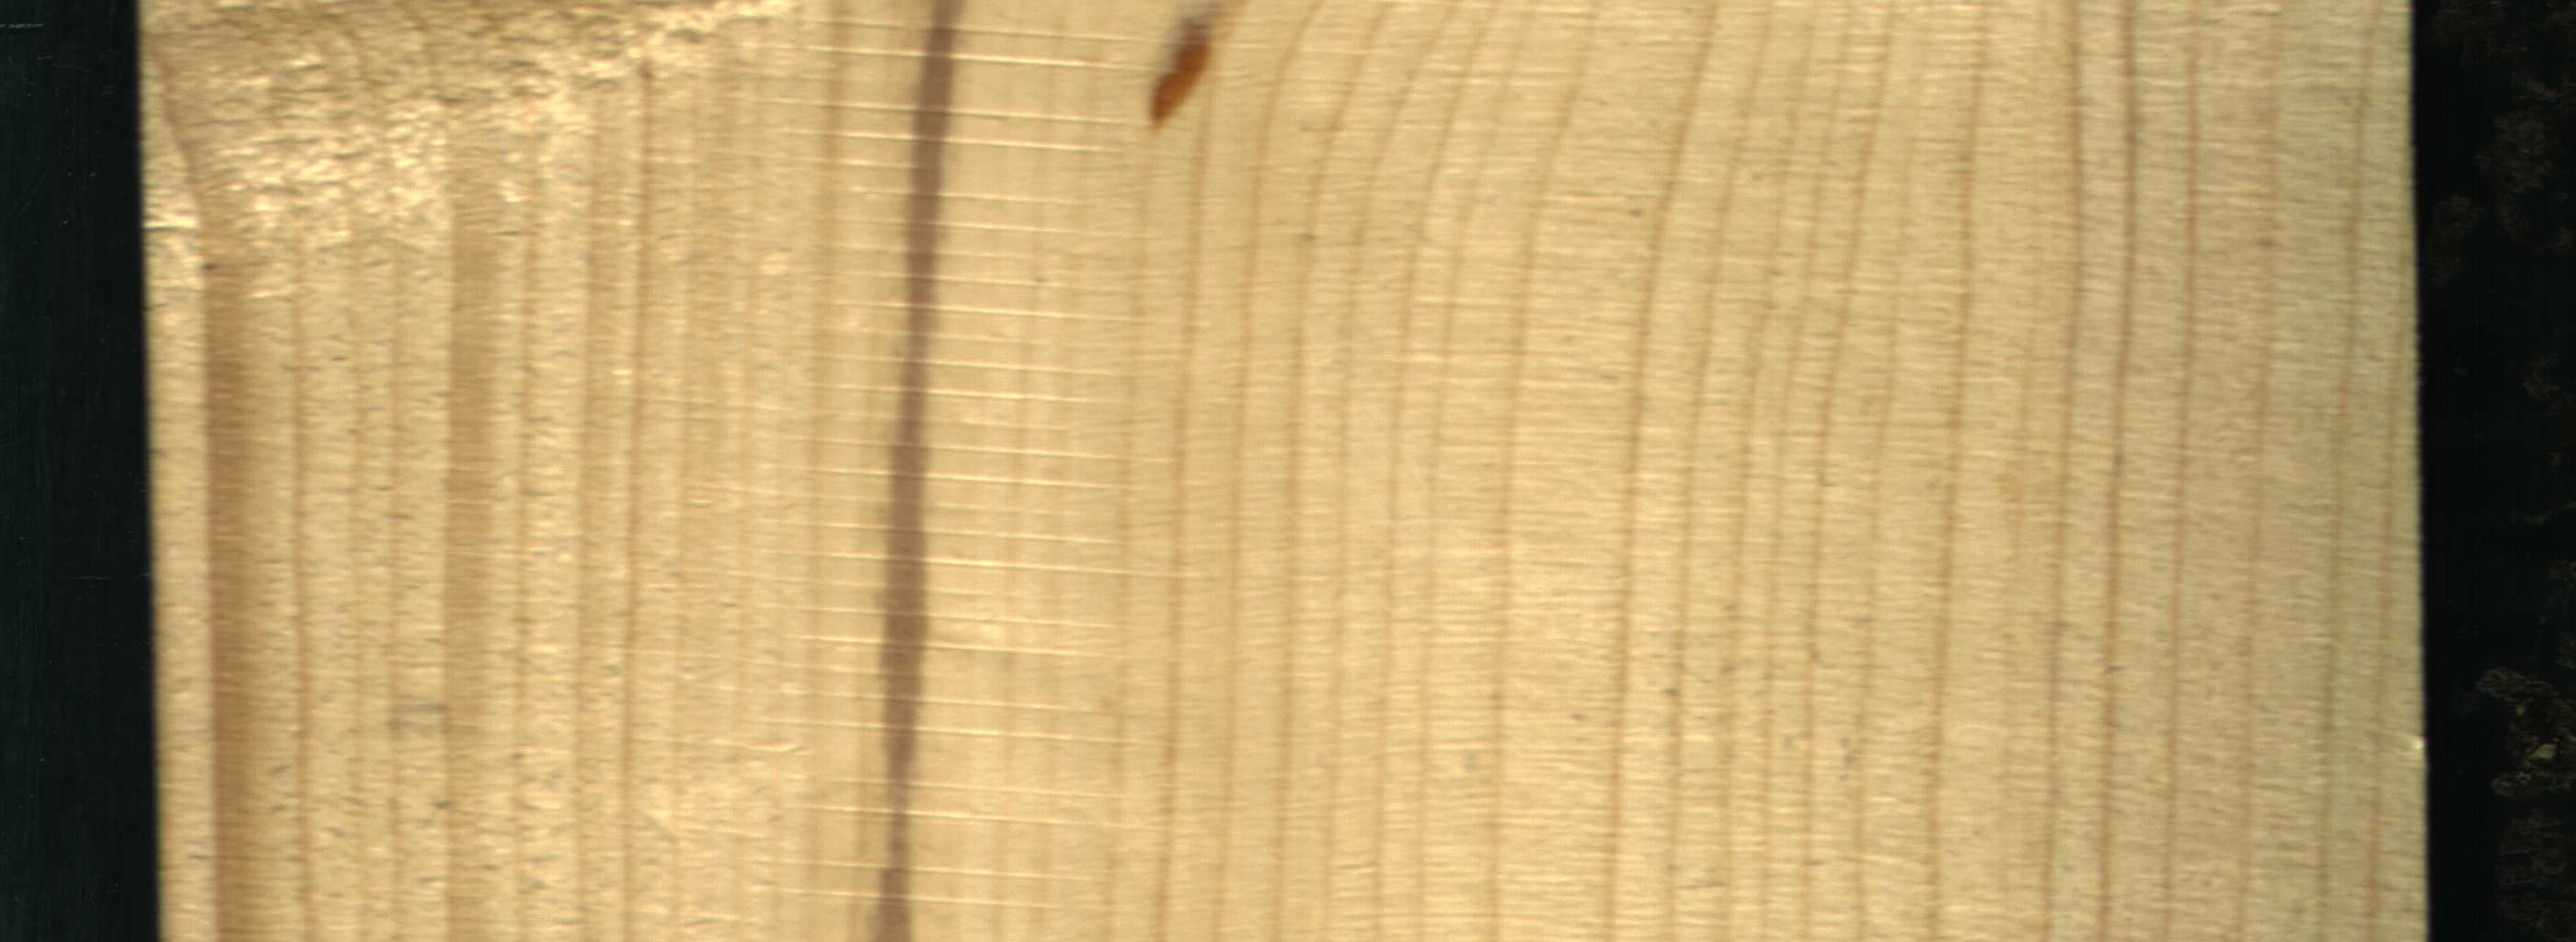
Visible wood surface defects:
Marrow
resin